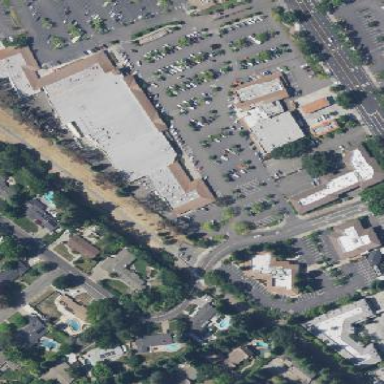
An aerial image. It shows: Retail area.